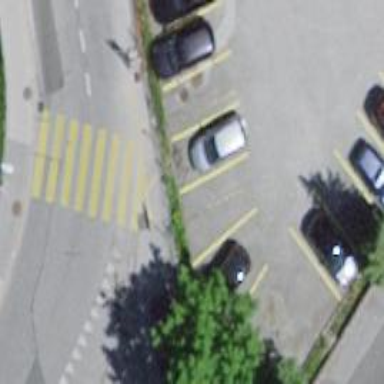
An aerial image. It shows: Kerb barrier.